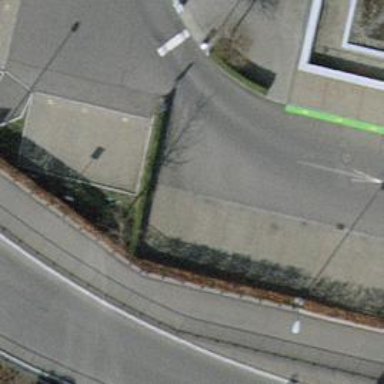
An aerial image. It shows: Lift gate barrier.